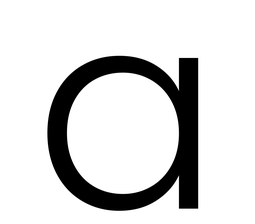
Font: Poppins-Light